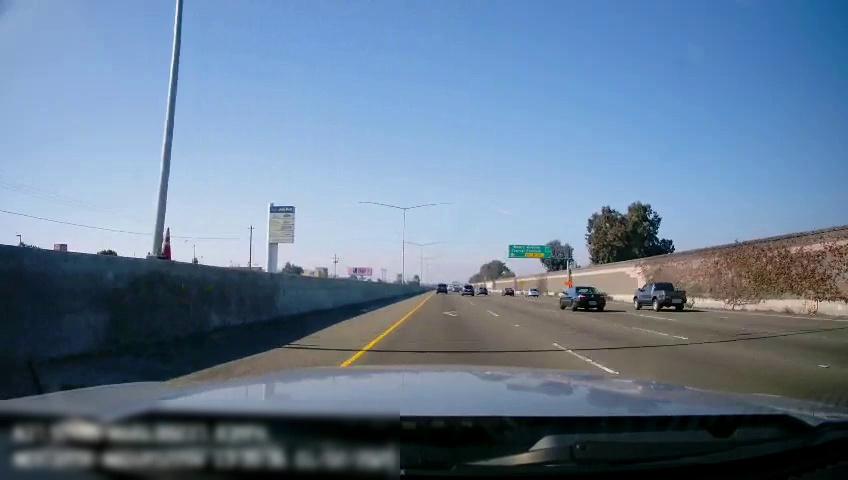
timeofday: Day
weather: Sunny
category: Drivable Space
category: Vehicles | SUV
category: Vehicles | Truck
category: Vehicles | Car
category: Vehicles | Car
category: Vehicles | SUV
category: Vehicles | Car
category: Vehicles | Car
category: Lanes | Current Lane
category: Lanes | Current Lane
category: Lanes | Alternate Lane
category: Lanes | Alternate Lane
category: Lanes | Alternate Lane
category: Traffic | Signs